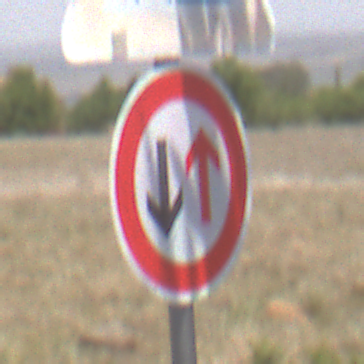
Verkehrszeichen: VorrangDesGegenverkehrs
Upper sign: Arbeitsstelle
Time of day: Midday
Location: Outdoor (Nature)
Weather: PartlyCloudy
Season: NotSpecified
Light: Natural